Question: why other strings other than -ABC12 are not separated?
enter code here
'''
using System;
using System.Collections.Generic;
using System.ComponentModel;
using System.Data;
using System.Drawing;
using System.Linq;
using System.Text;
using System.Threading.Tasks;
using System.Windows.Forms;
namespace multiline_textbox_seperation
{
public partial class Form1 : Form
{
public Form1()
{
InitializeComponent();
}
private void button1_Click(object sender, EventArgs e)
{
String[] lines = textBox2.Text.Split(',');
List<string> List = new List<string>();
List.AddRange(lines);
for (int i = 0; i < List.Count; i++)
{
textBox1.Text += List[i] + "
";
}
List<String> PossitiveList = new List<String> { };
List<String> NegativeList = new List<String> { };
for (int i = 0; i < List.Count; i++)
{
if (List[i].StartsWith("-")) { NegativeList.Add(List[i]); }
if (List[i].StartsWith("+")) { PossitiveList.Add(List[i]); }
}
listBox1.DataSource = NegativeList;
listBox2.DataSource = PossitiveList;
}
}
}
'''
the result for the string:
'''
string input = "-ABC12, +ABC12, -BAC12, -ACC12, +EAC12, -BBC12, -CBC12, +GABC12, +ACC12, +CBC12, +BBC12"
'''
typed in textbox2 is:

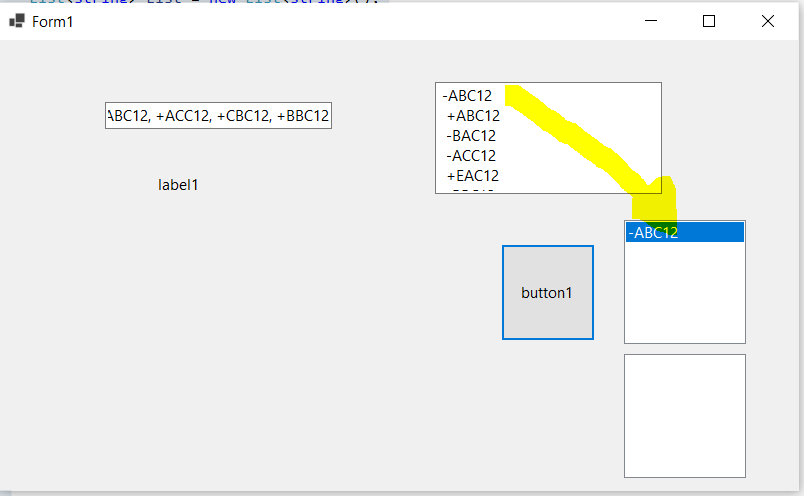
Answer: I'd simplify a bit with:
'''
private void button1_Click(object sender, EventArgs e)
{
var values = new List<string>(textBox2.Text.Split(','))
.Select(x => x.Trim()).ToList();
textBox1.Lines = values.ToArray(); // optional
var PositiveList = values.Where(x => x.StartsWith("+")).ToList();
var NegativeList = values.Where(x => x.StartsWith("-")).ToList();
listBox1.DataSource = NegativeList;
listBox2.DataSource = PositiveList;
}
'''